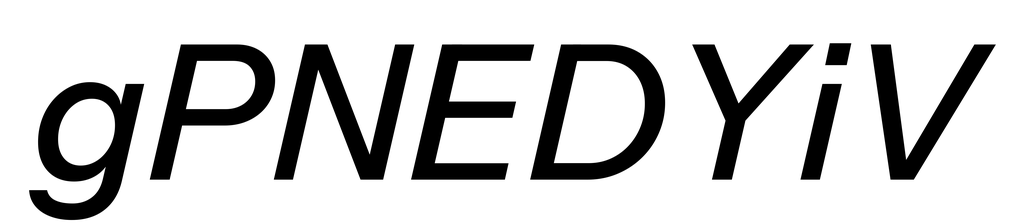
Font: InstrumentSans-Italic_Medium_Italic